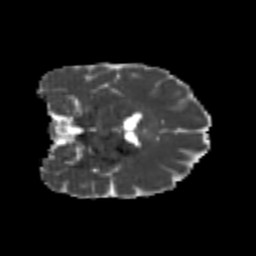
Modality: MD
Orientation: coronal
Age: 26
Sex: female
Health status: healthy
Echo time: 0.074 s